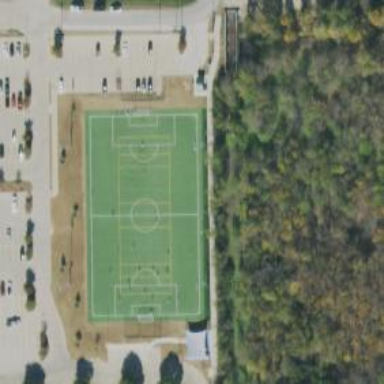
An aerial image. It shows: Soccer pitch for leisure land activities.